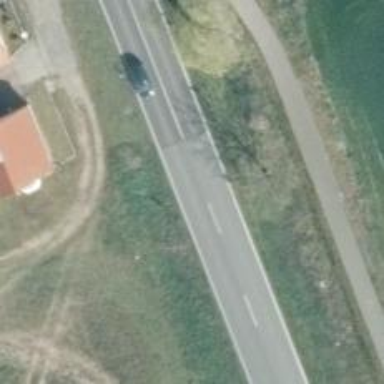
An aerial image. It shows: Primary road with asphalt surface and no sidewalks.